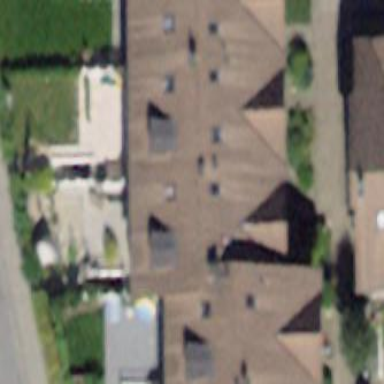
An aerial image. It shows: Terrace building.